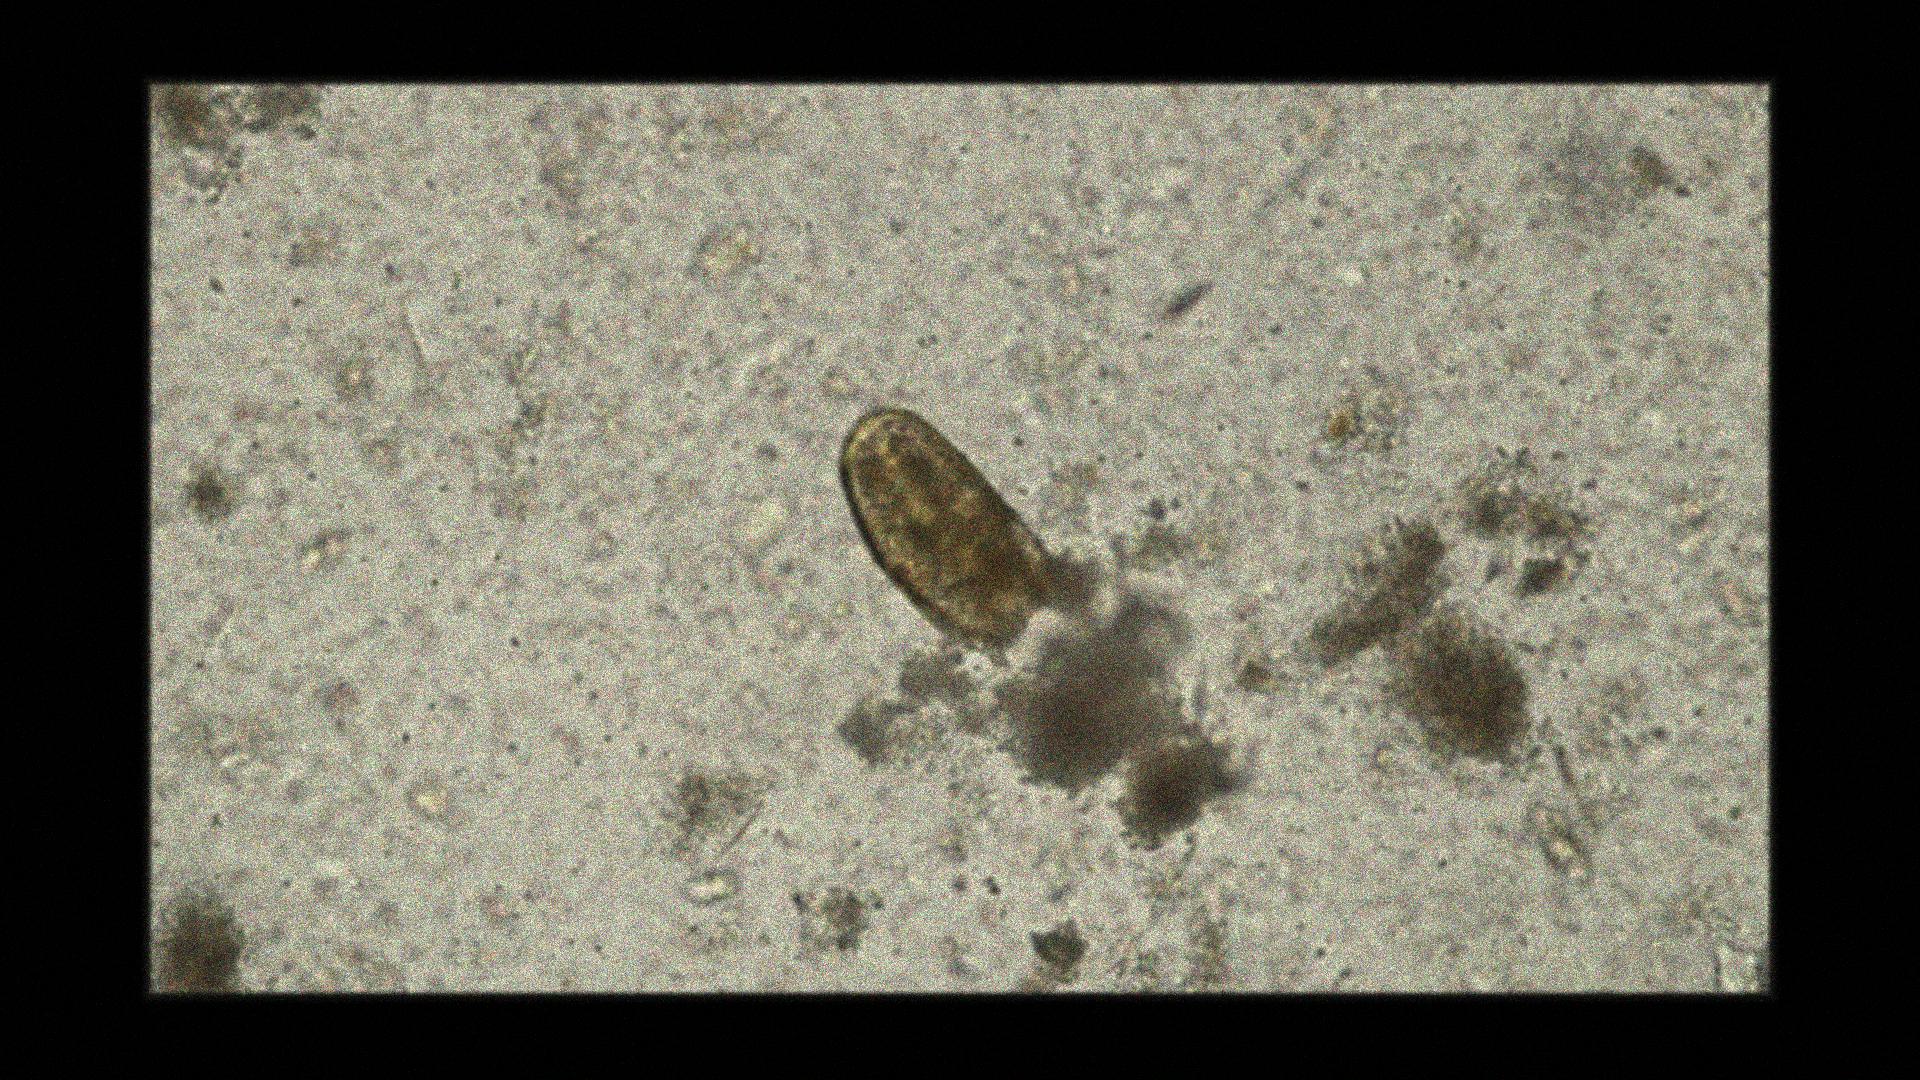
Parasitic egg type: Paragonimus spp